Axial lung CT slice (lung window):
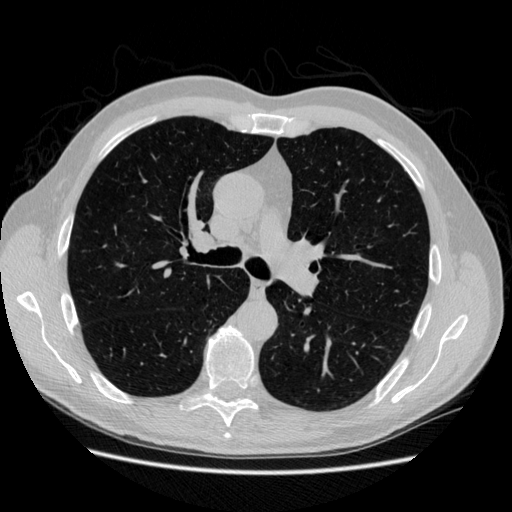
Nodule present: no